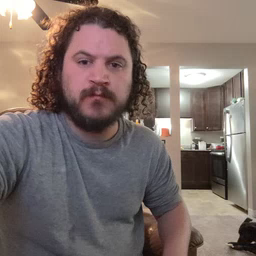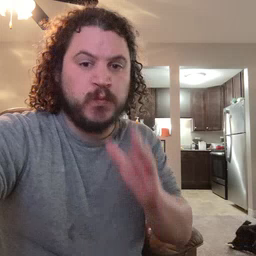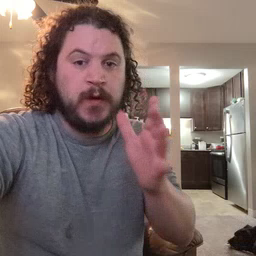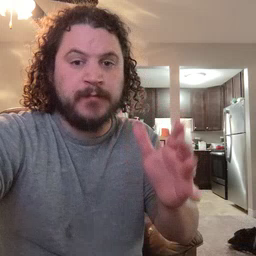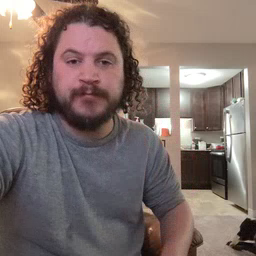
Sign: grandma